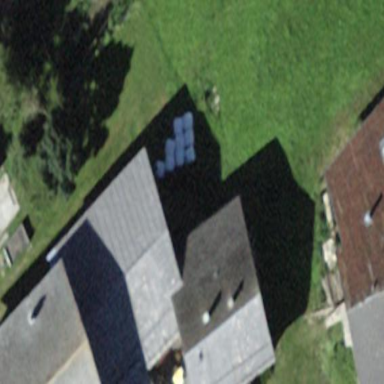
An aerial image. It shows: Simple house.